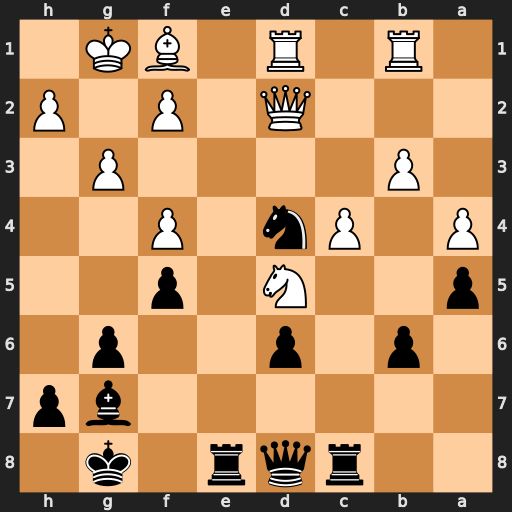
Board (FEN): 2rqr1k1/6bp/1p1p2p1/p2N1p2/P1Pn1P2/1P4P1/3Q1P1P/1R1R1BK1
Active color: b
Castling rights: -
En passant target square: -
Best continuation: Nf3+ Kg2 Nxd2